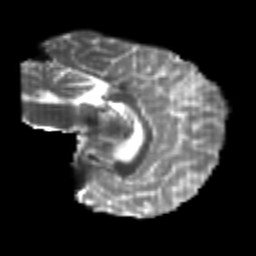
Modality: T2w
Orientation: sagittal
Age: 22
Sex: female
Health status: healthy
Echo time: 0.074 s